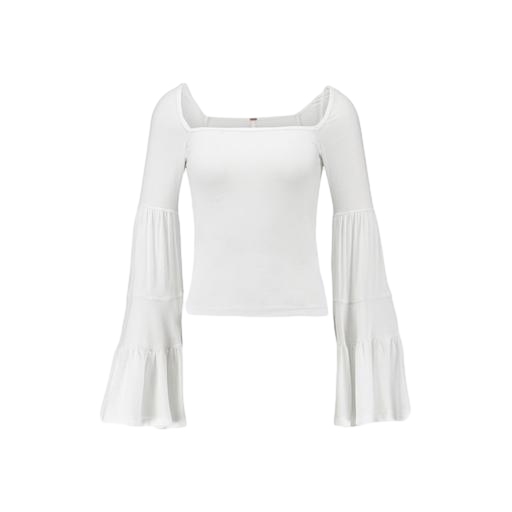
white bell-sleeve tee, white bell-sleeve top, white bell sleeve, white background